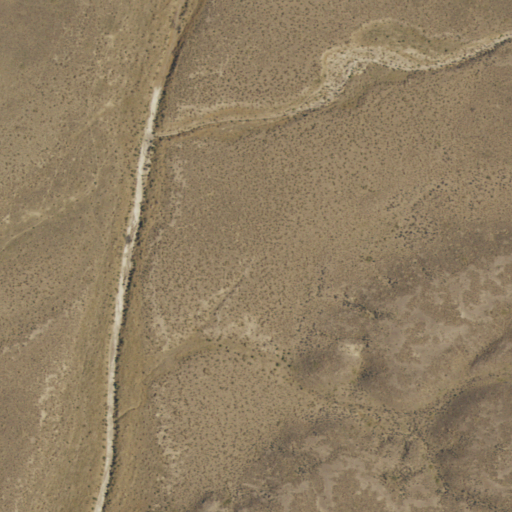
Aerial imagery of valley in Nevada named Toll Rock Canyon containing only shrub